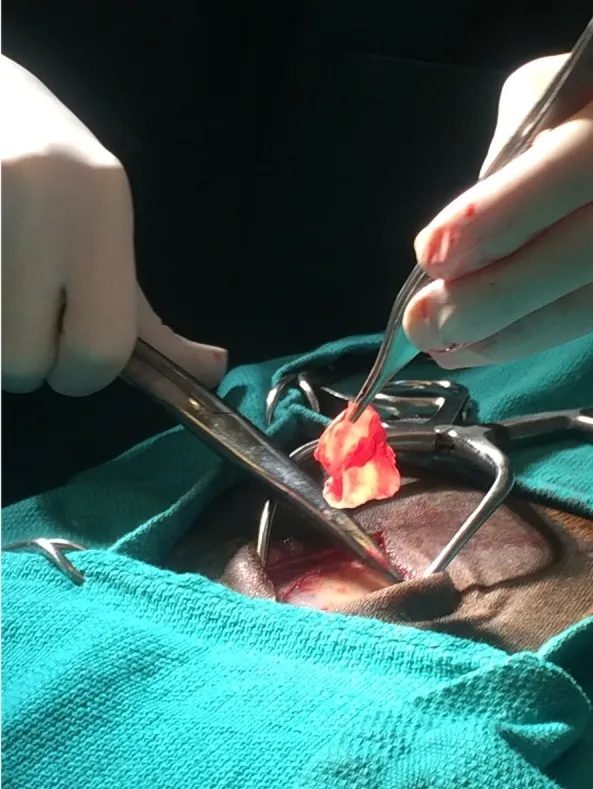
Intraoperative photograph illustrating the donor site at the time of fascia lata harvest in a pony.
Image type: medical_photograph (other_medical_photograph)